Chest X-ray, AP view. Patient: 30 years old, sex F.
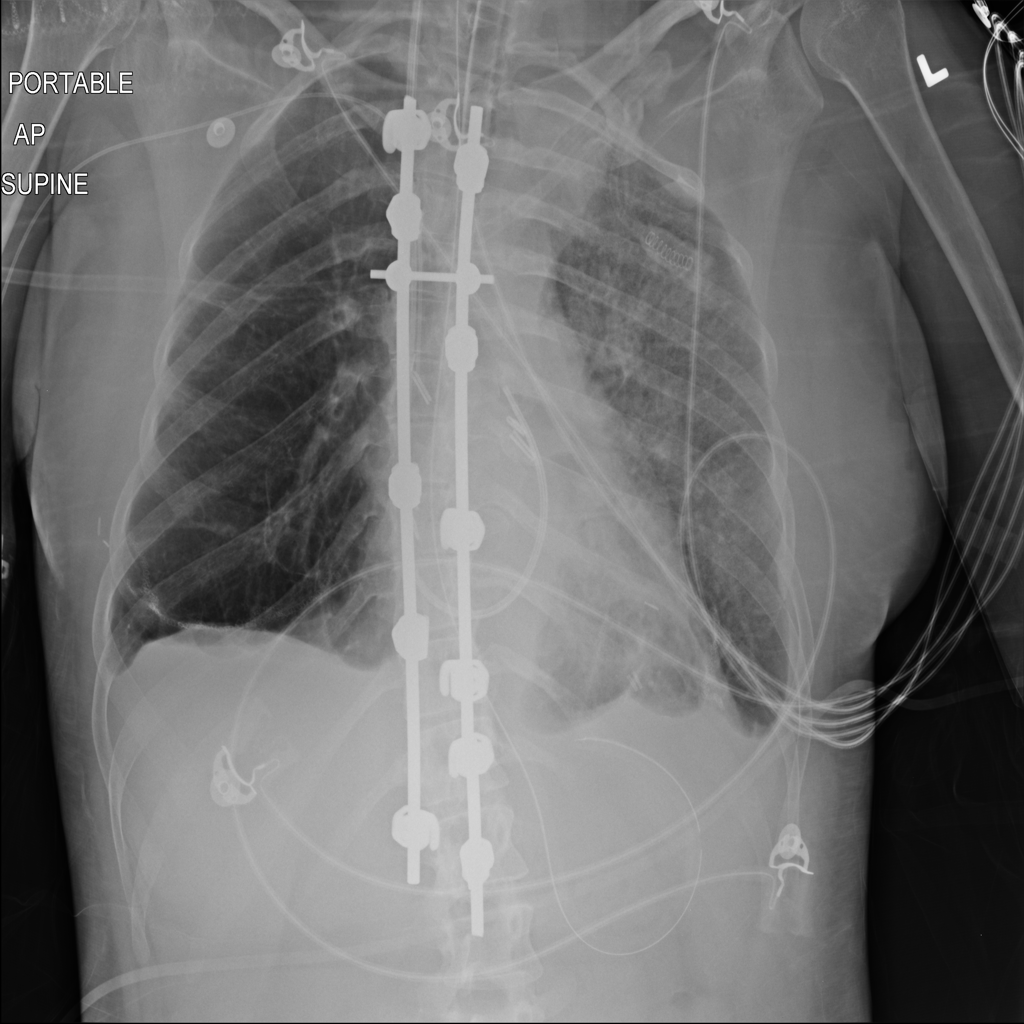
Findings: Infiltration